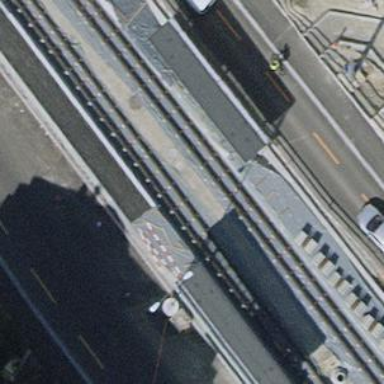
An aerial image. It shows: Shelter for public transport located on building roof.